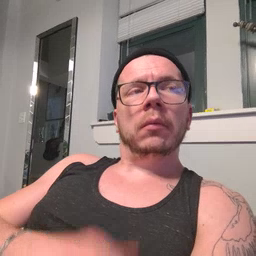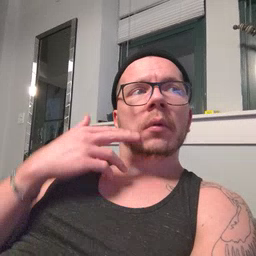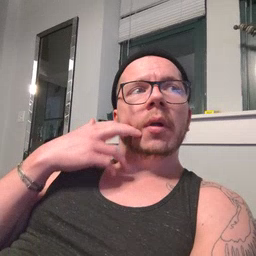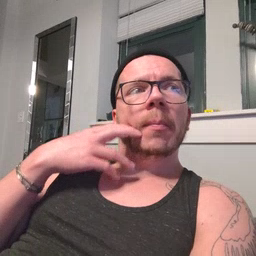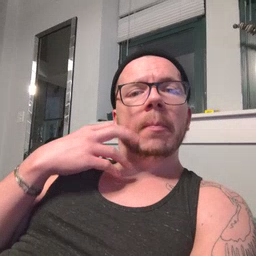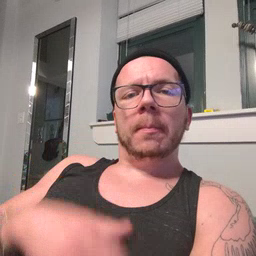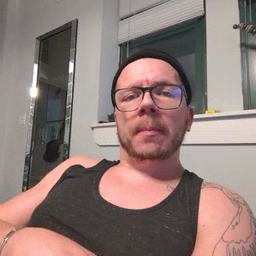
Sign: gum